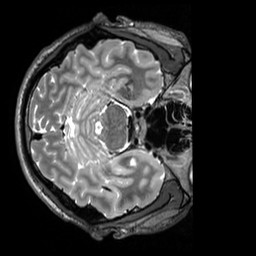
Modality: T2w
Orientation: axial
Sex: male
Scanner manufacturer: siemens
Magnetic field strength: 3 T
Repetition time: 3.2 s
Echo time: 0.409 s